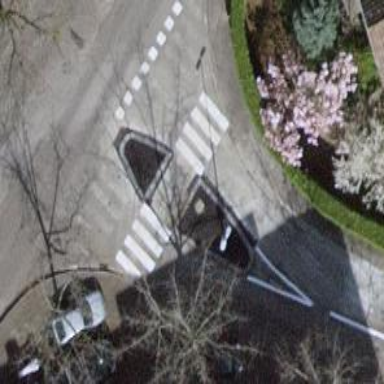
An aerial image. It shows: Zebra crossing with pedestrian island.